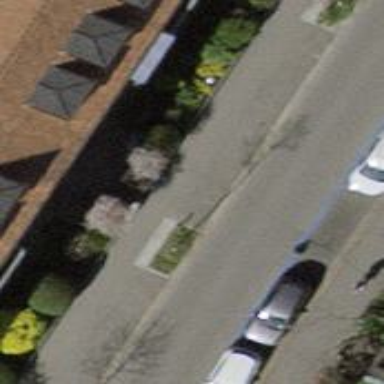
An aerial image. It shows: Tree-lined avenue.